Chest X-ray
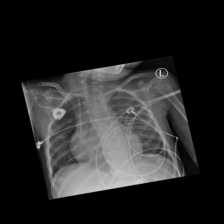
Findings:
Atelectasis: negative
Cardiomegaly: negative
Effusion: negative
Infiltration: positive
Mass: negative
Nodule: negative
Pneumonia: negative
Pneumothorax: negative
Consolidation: negative
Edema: negative
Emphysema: negative
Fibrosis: negative
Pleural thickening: negative
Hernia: negative